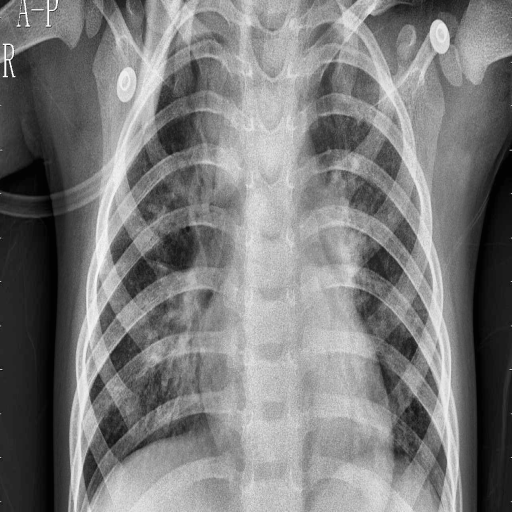
Finding: PNEUMONIA